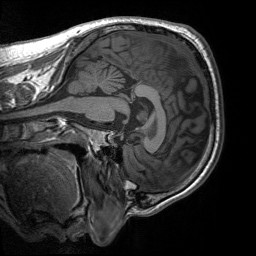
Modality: T1w
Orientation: sagittal
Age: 24
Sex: male
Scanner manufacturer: siemens
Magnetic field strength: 3 T
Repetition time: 1.9 s
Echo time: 0.00252 s